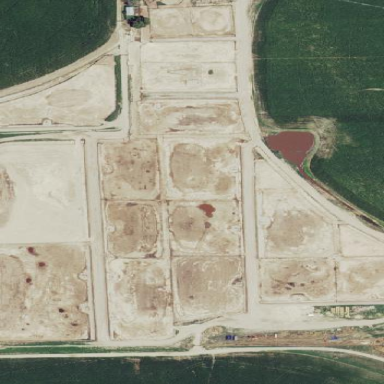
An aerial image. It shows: Farmyard used as feedlot for farming.